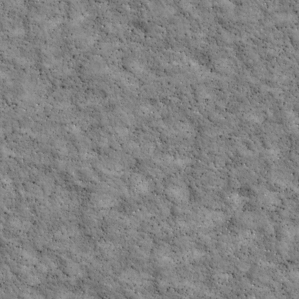
Label: non_frost